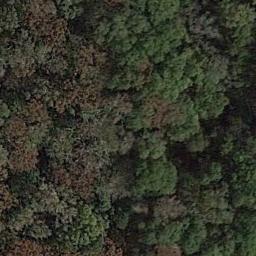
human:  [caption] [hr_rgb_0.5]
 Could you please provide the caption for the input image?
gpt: Many trees with brown and green leaves are in a forest .

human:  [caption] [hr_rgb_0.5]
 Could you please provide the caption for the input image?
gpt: The forest is consist of yellow and green trees .

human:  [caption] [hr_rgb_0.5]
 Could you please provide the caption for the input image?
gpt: The forest has a lot of dense yellow trees and green trees .

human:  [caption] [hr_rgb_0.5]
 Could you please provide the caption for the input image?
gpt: This is a dense forest .

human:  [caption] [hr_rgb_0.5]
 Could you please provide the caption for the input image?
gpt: A dense forest with many brown trees and green trees .